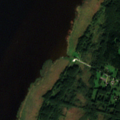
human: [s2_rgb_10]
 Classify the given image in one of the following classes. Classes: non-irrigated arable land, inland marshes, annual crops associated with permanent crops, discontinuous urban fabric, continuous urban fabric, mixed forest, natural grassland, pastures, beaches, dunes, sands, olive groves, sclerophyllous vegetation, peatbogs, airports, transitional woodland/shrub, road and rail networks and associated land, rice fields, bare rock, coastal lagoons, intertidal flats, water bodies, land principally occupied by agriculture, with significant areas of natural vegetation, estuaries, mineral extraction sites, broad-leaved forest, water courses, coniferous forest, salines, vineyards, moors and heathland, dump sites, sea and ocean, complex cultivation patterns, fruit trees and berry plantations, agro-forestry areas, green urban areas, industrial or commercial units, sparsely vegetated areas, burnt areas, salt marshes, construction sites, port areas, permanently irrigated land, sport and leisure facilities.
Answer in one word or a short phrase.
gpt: broad-leaved forest, mixed forest, inland marshes, coastal lagoons